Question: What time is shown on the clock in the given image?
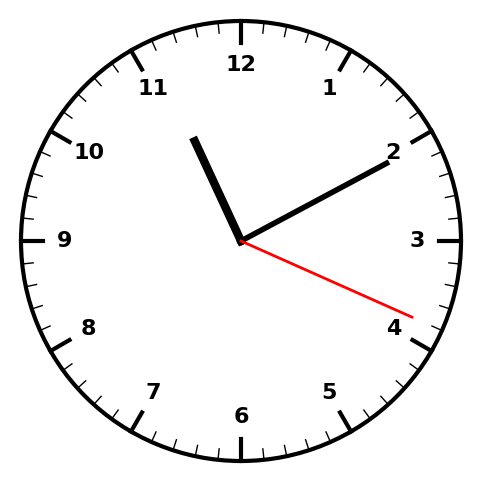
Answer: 11:10:19